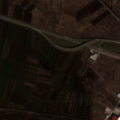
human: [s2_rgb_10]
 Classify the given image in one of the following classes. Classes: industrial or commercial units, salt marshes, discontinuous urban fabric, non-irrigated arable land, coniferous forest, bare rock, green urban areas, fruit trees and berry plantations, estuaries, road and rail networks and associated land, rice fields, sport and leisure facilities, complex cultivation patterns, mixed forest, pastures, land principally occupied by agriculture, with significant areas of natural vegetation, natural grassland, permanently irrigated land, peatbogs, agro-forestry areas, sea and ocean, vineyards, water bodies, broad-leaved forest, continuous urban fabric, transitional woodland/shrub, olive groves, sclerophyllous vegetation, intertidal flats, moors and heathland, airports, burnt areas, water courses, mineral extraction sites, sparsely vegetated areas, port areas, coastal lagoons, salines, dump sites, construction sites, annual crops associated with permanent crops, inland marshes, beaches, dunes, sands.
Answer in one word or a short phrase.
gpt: industrial or commercial units, road and rail networks and associated land, green urban areas, non-irrigated arable land, pastures